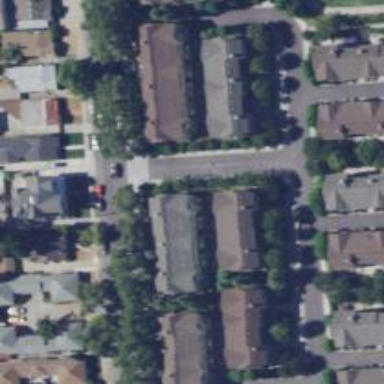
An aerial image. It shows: Residential road with separate sidewalk.